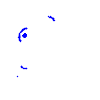
Particle: kaon